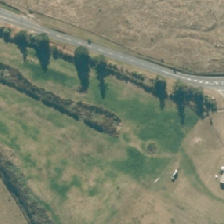
Land cover: grose_broom